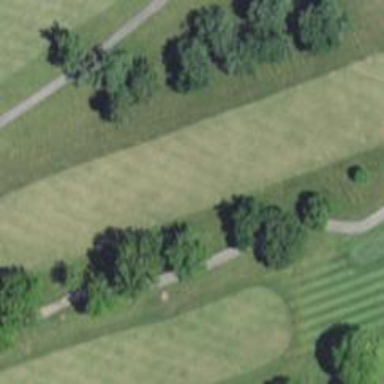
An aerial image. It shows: Service road designated as golf cart path.